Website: apple
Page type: account-selection
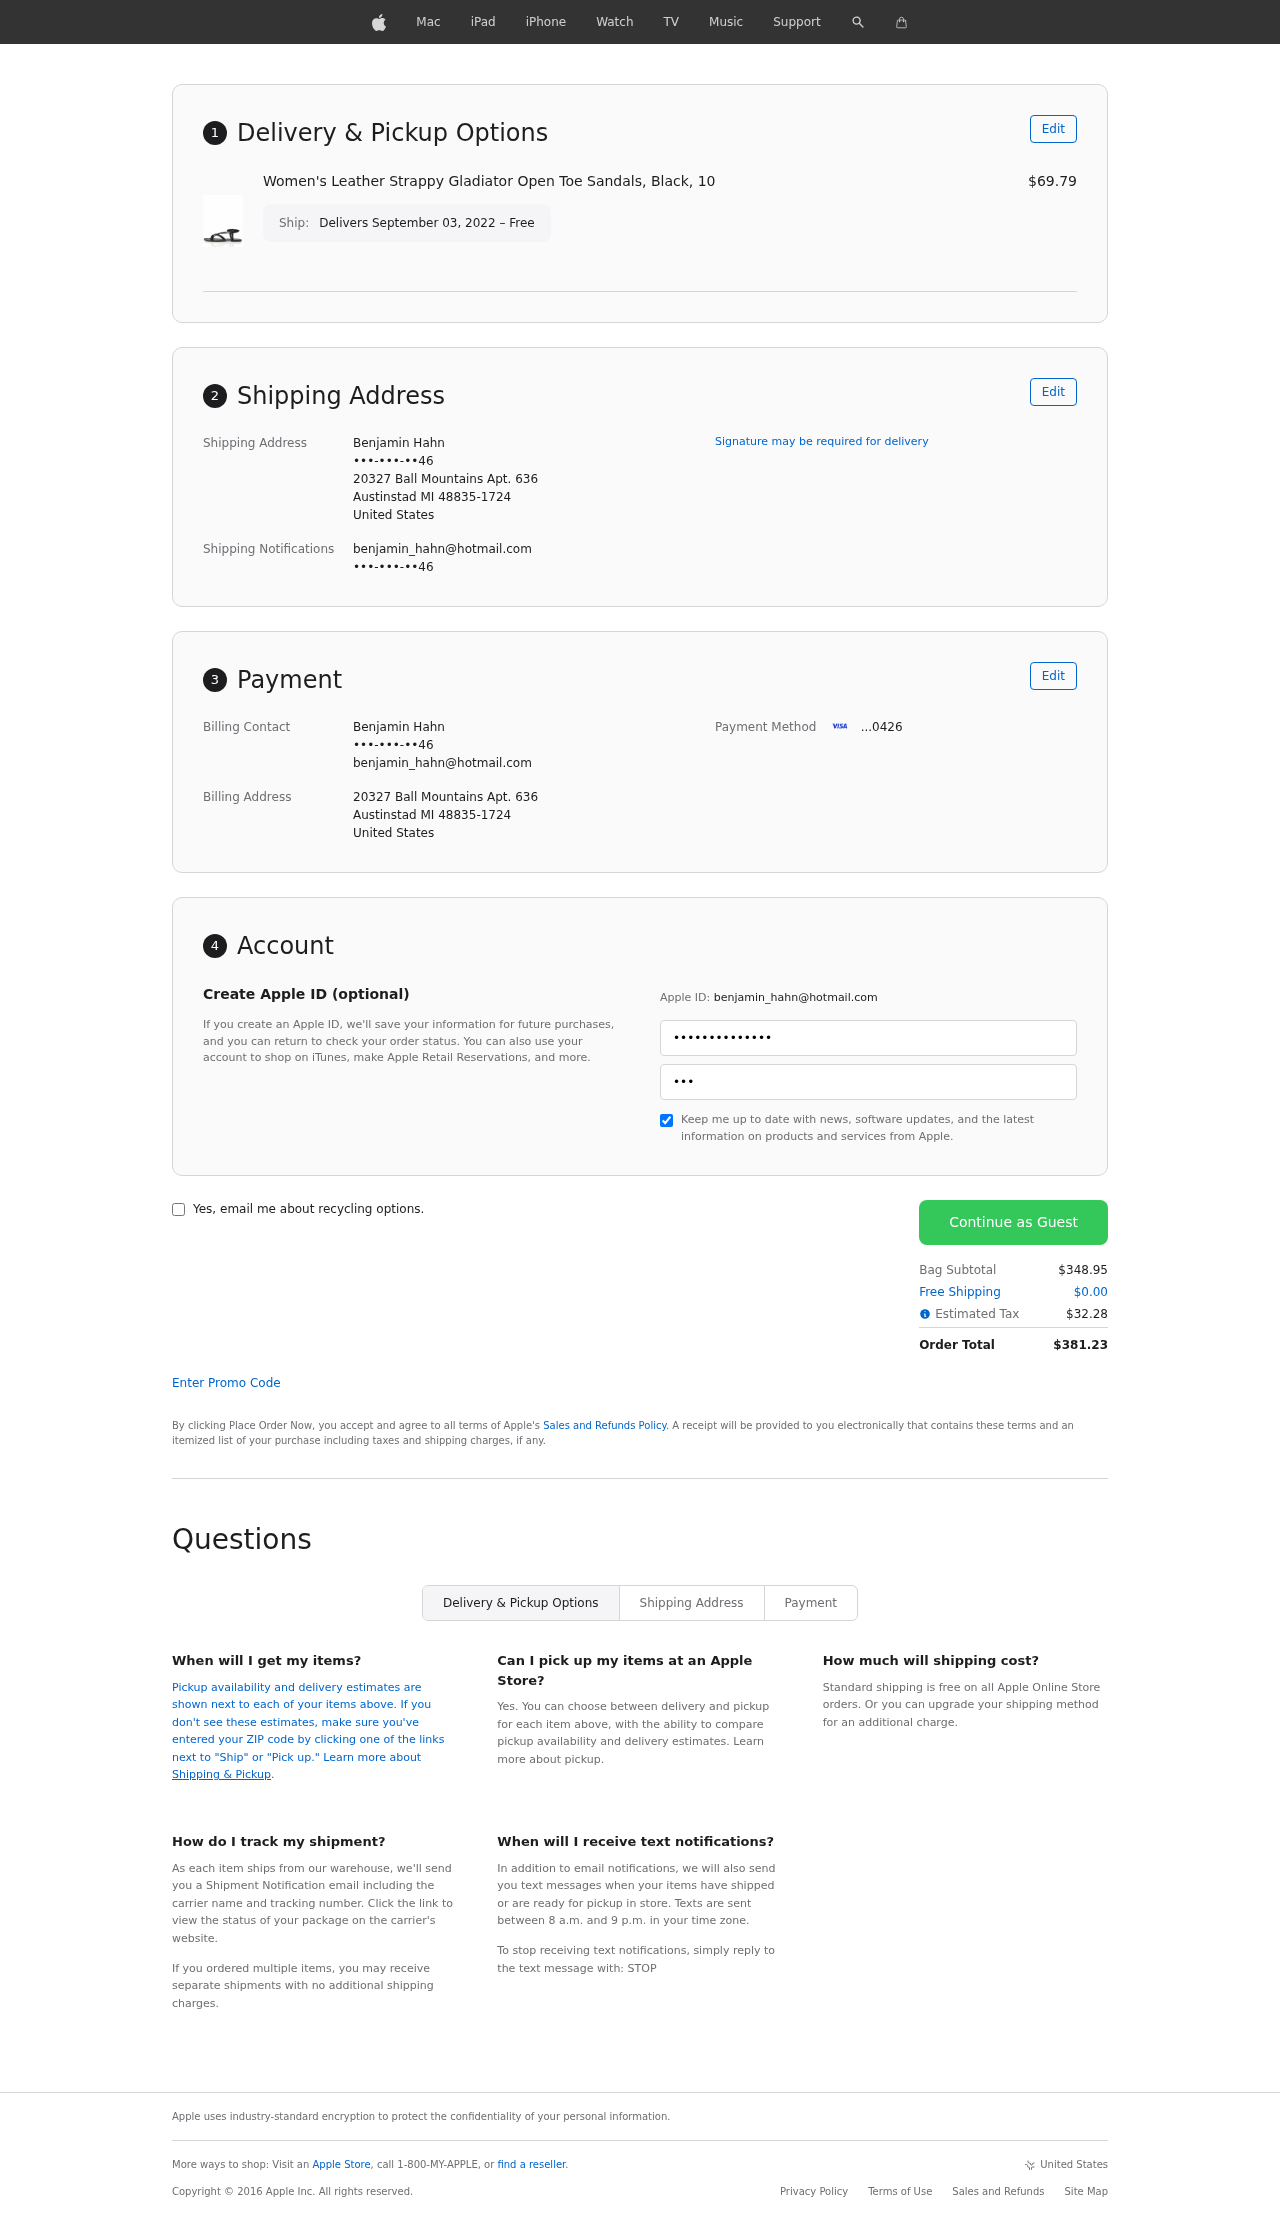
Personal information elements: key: PII_CARD_LAST4
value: ...0426
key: PII_CITY
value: Austinstad
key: PII_COUNTRY
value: United States
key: PII_EMAIL
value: benjamin_hahn@hotmail.com
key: PII_FULLNAME
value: Benjamin Hahn
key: PII_PHONE
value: •••-•••-••46
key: PII_POSTCODE_FULL
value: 48835-1724
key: PII_POSTCODE_FULL
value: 48835
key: PII_STATE_ABBR
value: MI
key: PII_STREET
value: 20327 Ball Mountains Apt. 636
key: PII_PHONE2
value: •••-•••-••46
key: PII_FIRSTNAME
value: Benjamin
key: PII_LASTNAME
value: Hahn
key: PII_FULLNAME2
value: Benjamin Hahn
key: PII_FULLNAME3
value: Benjamin Hahn
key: PII_FIRSTNAME2
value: Benjamin
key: PII_FIRSTNAME3
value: Benjamin
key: PII_LASTNAME2
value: Hahn
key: PII_LASTNAME3
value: Hahn
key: PII_FIRSTNAME_DERIVED
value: Benjamin
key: PII_LASTNAME_DERIVED
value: Hahn
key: PII_FULLNAME_DERIVED
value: Benjamin Hahn
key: PII_NAME_FULL_DERIVED
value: Benjamin Hahn
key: PII_PHONE3
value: •••-•••-••46
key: PII_EMAIL2
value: benjamin_hahn@hotmail.com
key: PII_EMAIL3
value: benjamin_hahn@hotmail.com
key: PII_STREET2
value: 20327 Ball Mountains Apt. 636
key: PII_POSTCODE
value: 48835
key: PII_POSTCODE_EXT
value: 1724
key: PII_POSTCODE_NUMERIC
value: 48835
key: PII_POSTCODE_EXT_NUMERIC
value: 1724
Product elements: key: PRODUCT1_NAME
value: Women's Leather Strappy Gladiator Open Toe Sandals, Black, 10
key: PRODUCT1_PRICE
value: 69.79
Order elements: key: ORDER_DELIVERY_DATE
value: Delivers September 03, 2022 – Free
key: ORDER_SUBTOTAL
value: $348.95
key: ORDER_SHIPPING_COST
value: $0.00
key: ORDER_TAX
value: $32.28
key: ORDER_TOTAL
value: $381.23